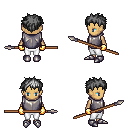
a pixel art fantasy rpg character, female body template, human, tanned skin, steel chest armor, white pants, gray bedhead hairstyle, gold gloves, metal boots, spear, four views (front, back, left, right), 2x2 character sprite sheet, small pixel art, hard edges, no anti-aliasing